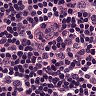
Metastatic tissue present: no